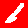
Digit: 1